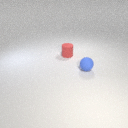
small red rubber cylinder behind small blue rubber sphere